Question: I want to suppress a warning in my xaml file. I applied the corresponding quick fix option to "Disable once warning by comment". However, the warning
is still active. How do I correctly suppress the warning? I would like to keep the name because it tells something about the purpose of the element. (An alternative would be to remove the name and use a comment.)

- - - <URL>-
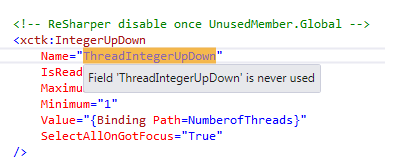
Answer: This looks like an issue with an older version of ReSharper. You can update to the latest version of 8.x (8.2.3) or ReSharper 9 (the 9.2 EAP has just released EAP3). It appears to have fixed the issue.